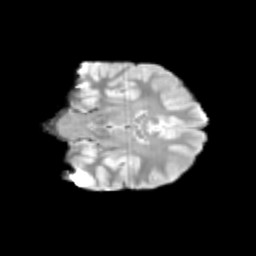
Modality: T2w
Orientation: coronal
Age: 11
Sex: male
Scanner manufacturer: siemens
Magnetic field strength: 3 T
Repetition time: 3.8 s
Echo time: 0.07 s